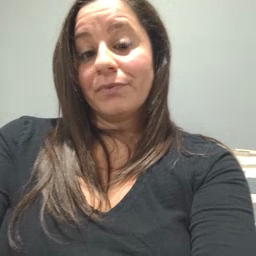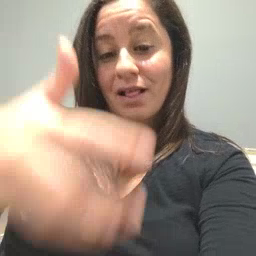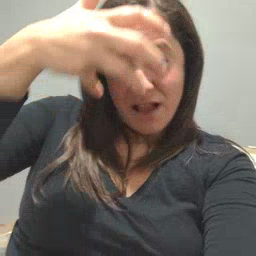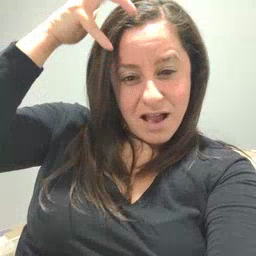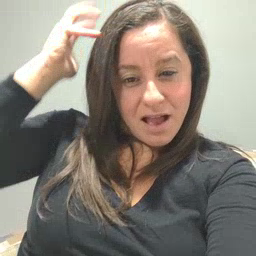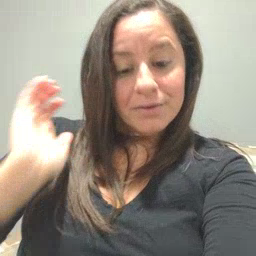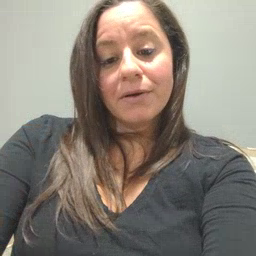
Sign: lion